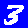
Digit: 3